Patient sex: M
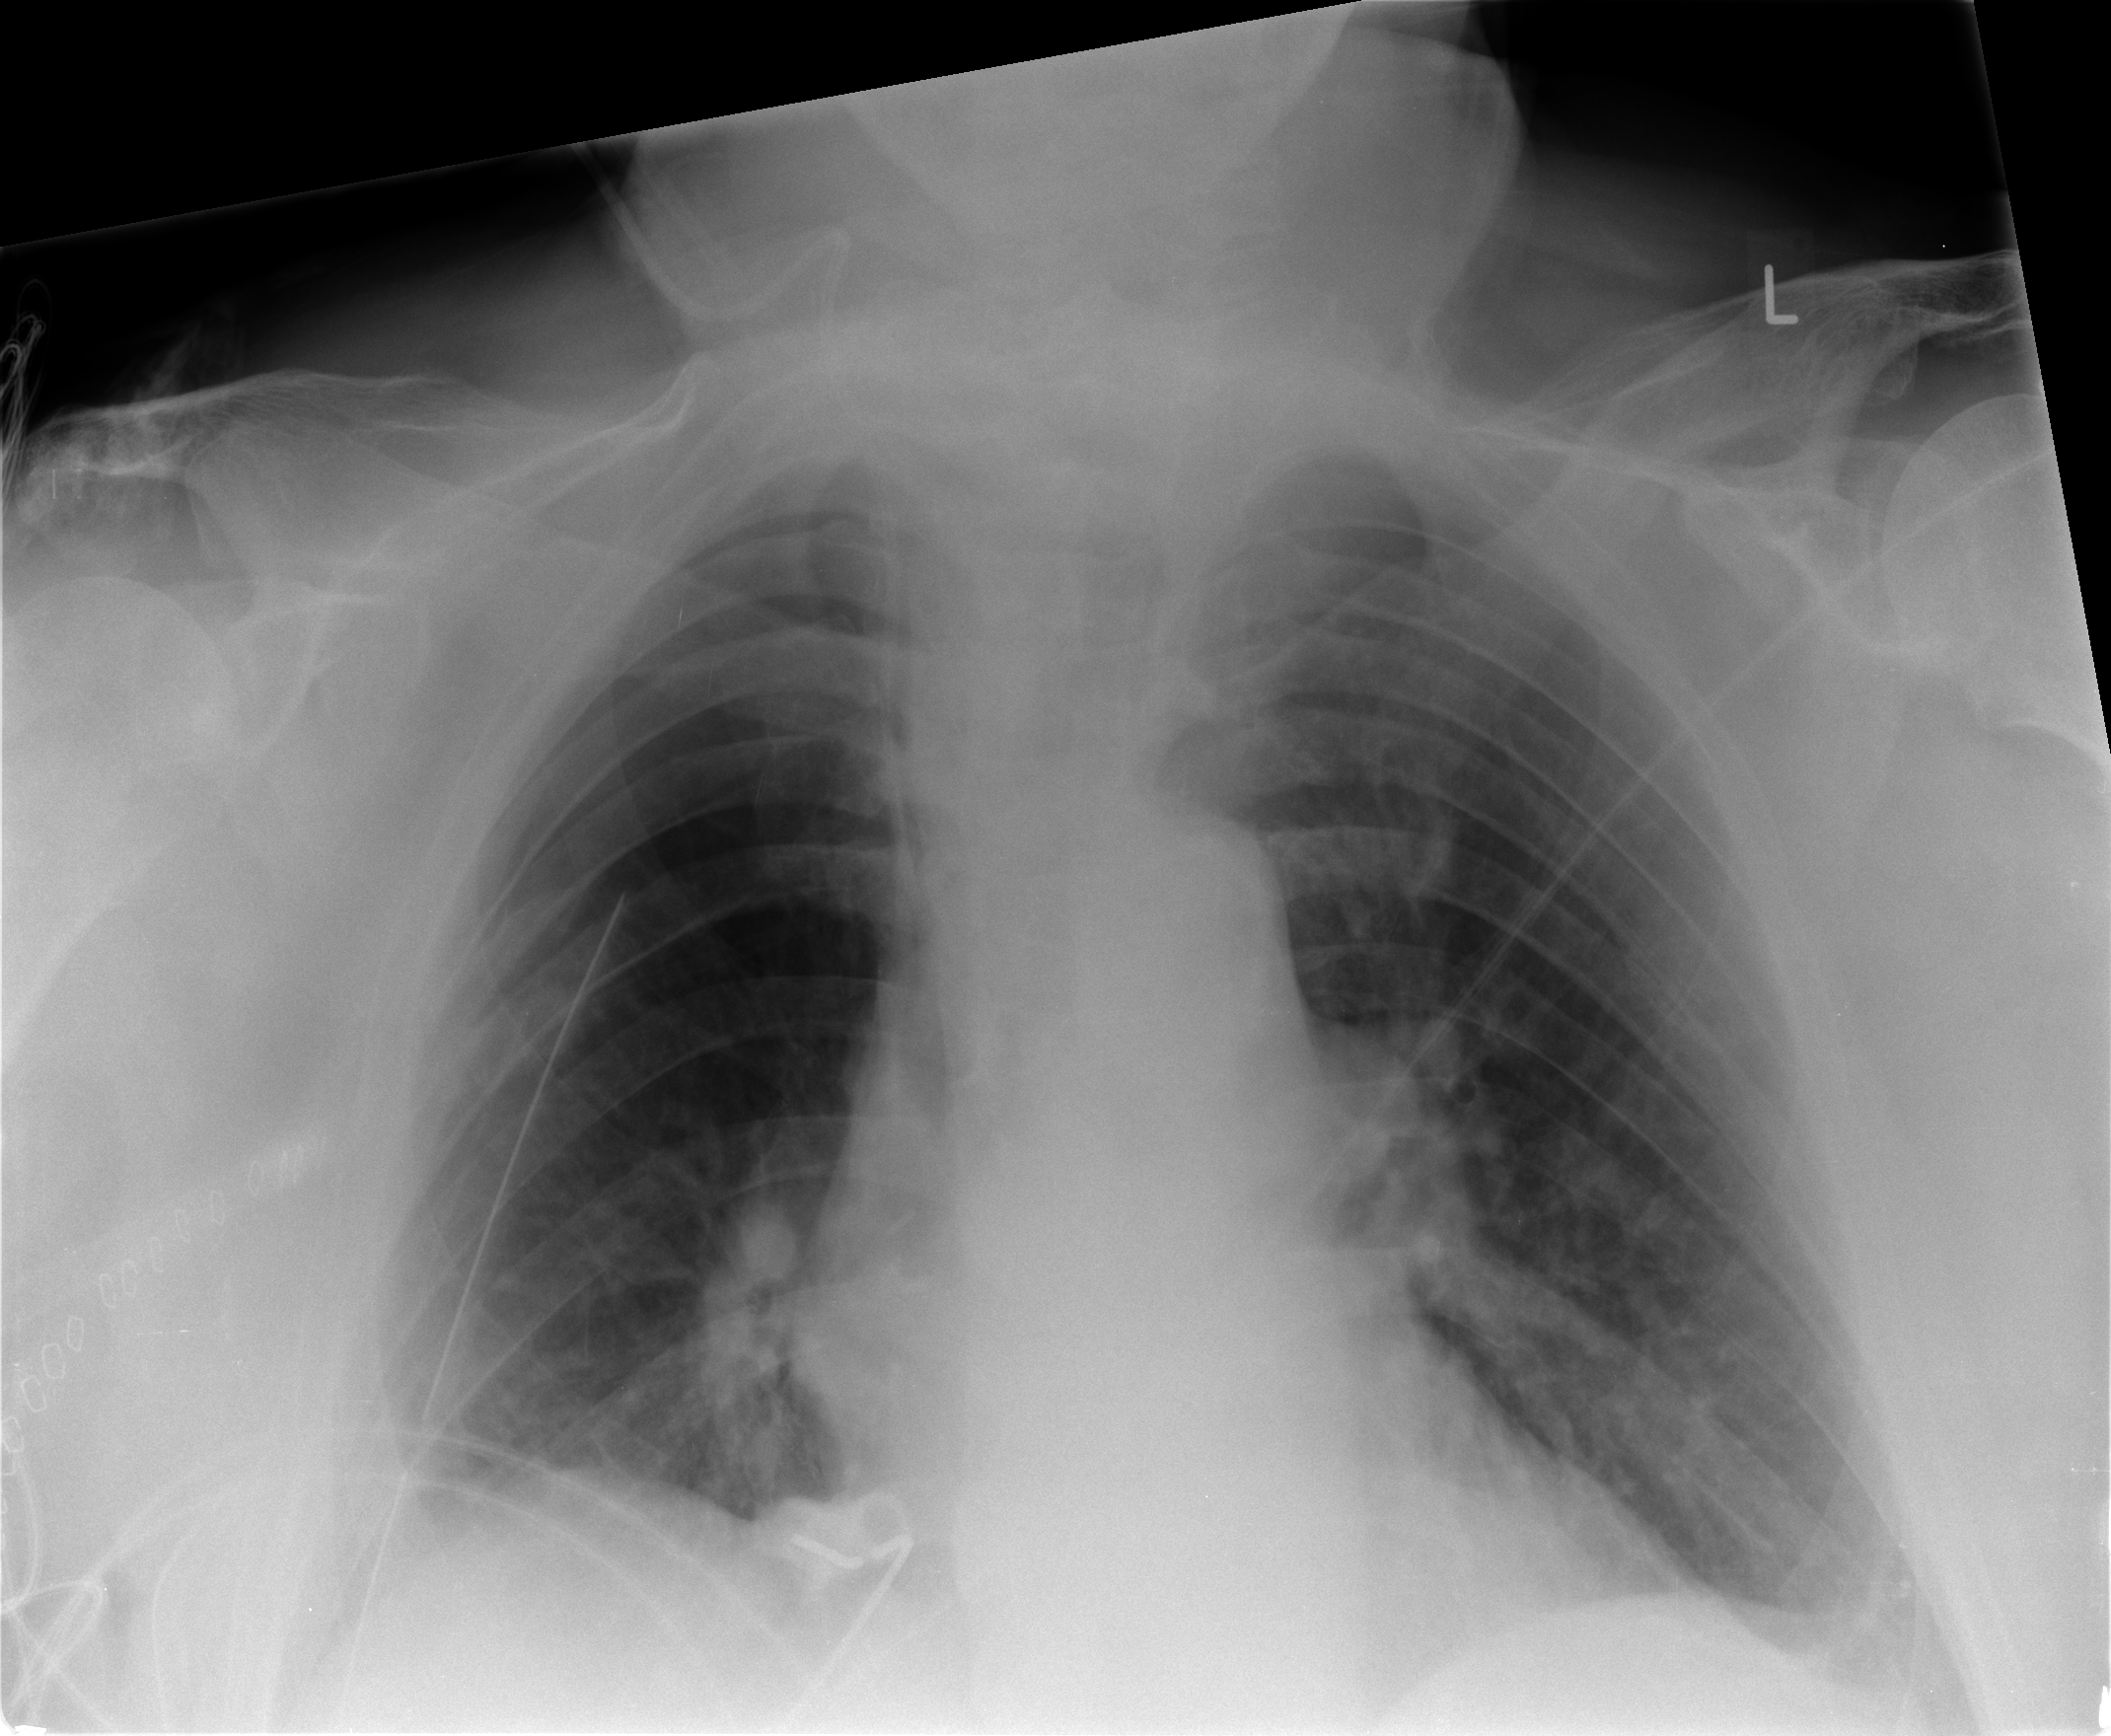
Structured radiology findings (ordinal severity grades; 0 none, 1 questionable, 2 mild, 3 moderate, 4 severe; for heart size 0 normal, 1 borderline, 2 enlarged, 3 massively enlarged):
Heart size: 0
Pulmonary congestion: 0
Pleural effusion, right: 1
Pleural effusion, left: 0
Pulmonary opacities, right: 0
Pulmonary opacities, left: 0
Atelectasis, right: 1
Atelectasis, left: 1